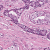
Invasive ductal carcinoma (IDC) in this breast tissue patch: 1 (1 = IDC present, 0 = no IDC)